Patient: sex M, age 57
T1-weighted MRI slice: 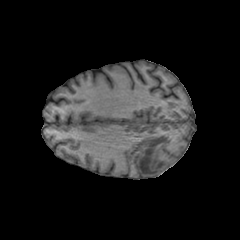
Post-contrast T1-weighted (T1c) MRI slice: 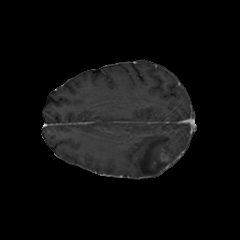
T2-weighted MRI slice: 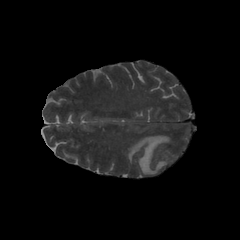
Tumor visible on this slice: yes
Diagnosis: Glioblastoma, IDH-wildtype
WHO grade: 4